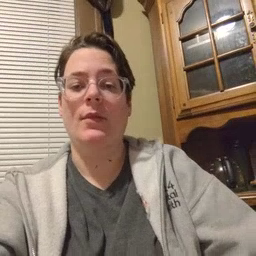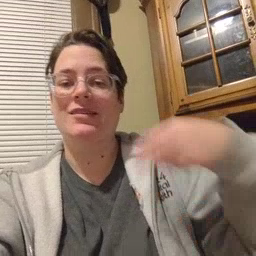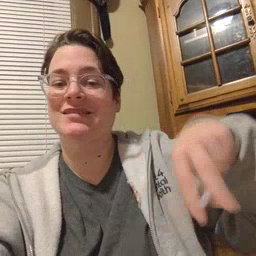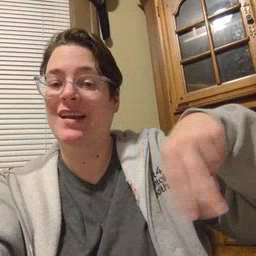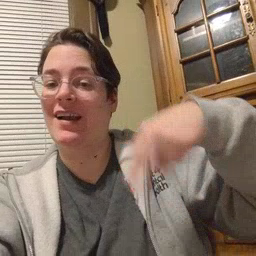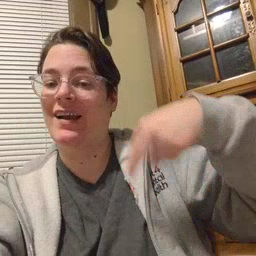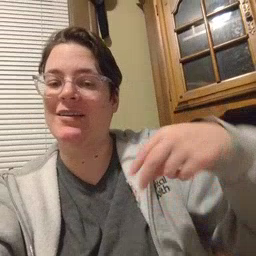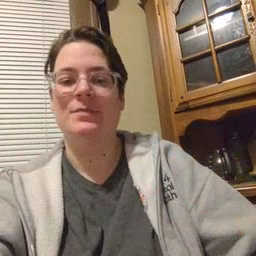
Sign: dance